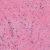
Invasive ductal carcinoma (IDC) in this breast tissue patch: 0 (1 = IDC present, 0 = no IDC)